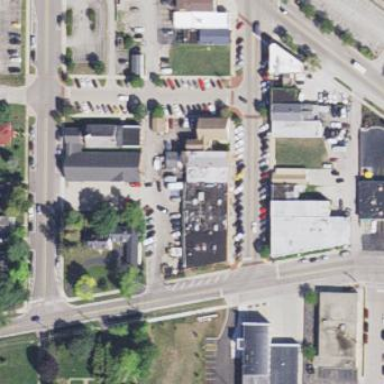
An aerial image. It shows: Retail area.